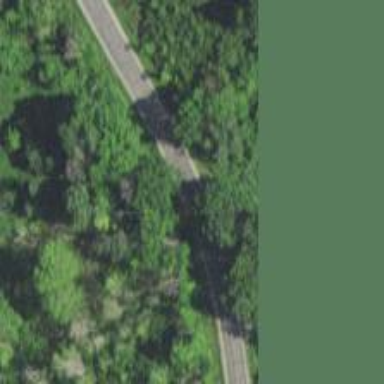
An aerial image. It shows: Tertiary road.